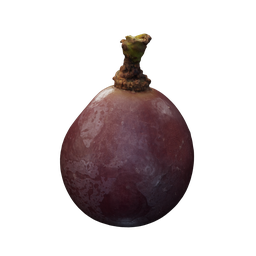
Label: nature